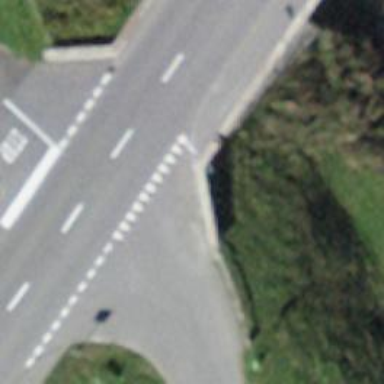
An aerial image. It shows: Unmarked crossing on the road.